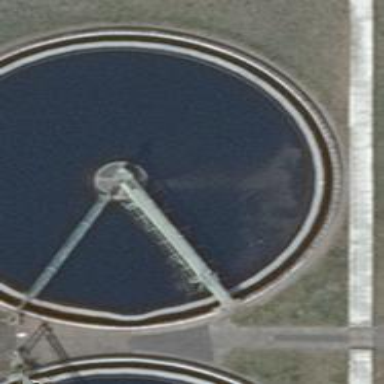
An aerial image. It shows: Image of wastewater.